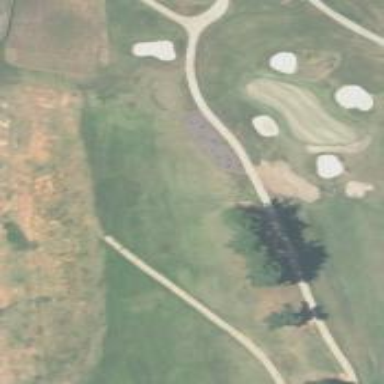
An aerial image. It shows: Service road used as golf cart path.